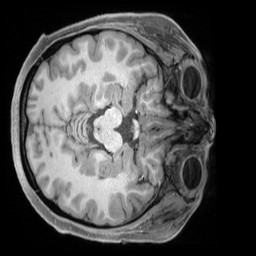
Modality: T1w
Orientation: axial
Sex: female
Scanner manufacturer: siemens
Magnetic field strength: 3 T
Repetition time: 2.4 s
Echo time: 0.00222 s